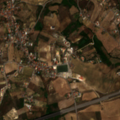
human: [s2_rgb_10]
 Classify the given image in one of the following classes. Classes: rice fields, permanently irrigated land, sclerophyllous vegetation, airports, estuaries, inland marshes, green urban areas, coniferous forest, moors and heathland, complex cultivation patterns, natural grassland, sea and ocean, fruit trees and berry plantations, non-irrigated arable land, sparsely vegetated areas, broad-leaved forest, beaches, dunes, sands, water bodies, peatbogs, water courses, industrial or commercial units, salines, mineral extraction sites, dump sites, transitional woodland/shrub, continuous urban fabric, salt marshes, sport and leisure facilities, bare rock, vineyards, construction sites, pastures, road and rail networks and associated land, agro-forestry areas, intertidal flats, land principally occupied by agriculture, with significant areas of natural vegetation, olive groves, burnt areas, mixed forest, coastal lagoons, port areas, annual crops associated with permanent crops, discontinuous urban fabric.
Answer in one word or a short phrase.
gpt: discontinuous urban fabric, road and rail networks and associated land, olive groves, annual crops associated with permanent crops